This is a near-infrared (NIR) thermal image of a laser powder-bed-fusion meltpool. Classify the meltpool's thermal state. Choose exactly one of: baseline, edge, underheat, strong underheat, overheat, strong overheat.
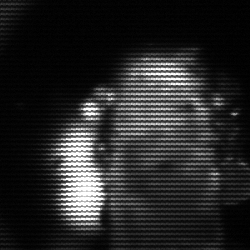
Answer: strong underheat